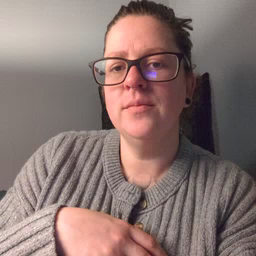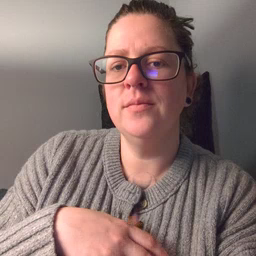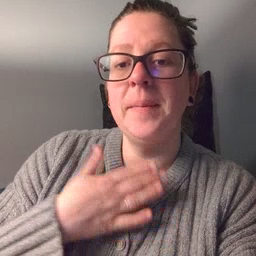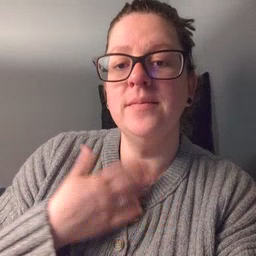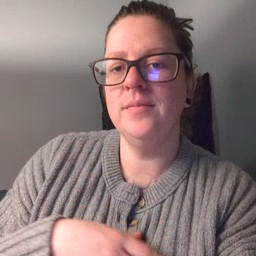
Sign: happy